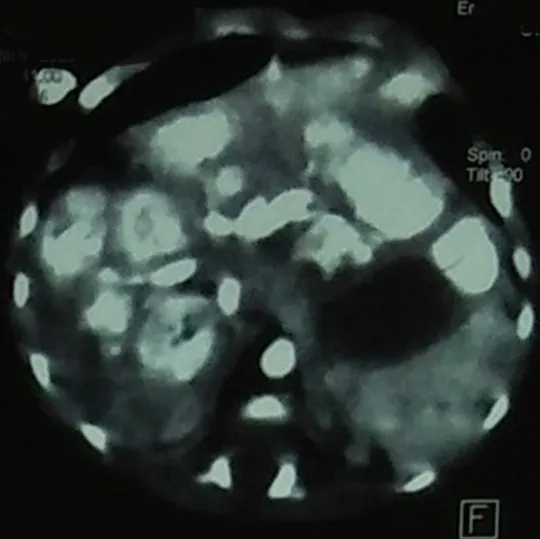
abdominal computed tomography cross-section: arteriovenous shunts.
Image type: radiology (ct)